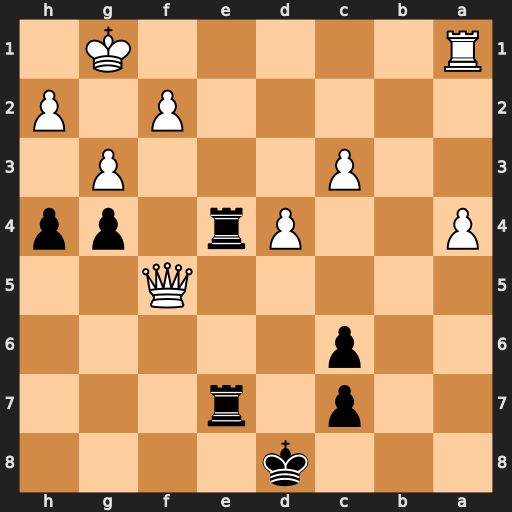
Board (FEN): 3k4/2p1r3/2p5/5Q2/P2Pr1pp/2P3P1/5P1P/R5K1
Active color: b
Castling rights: -
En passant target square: -
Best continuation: Re1+ Rxe1 Rxe1+ Kg2 h3#